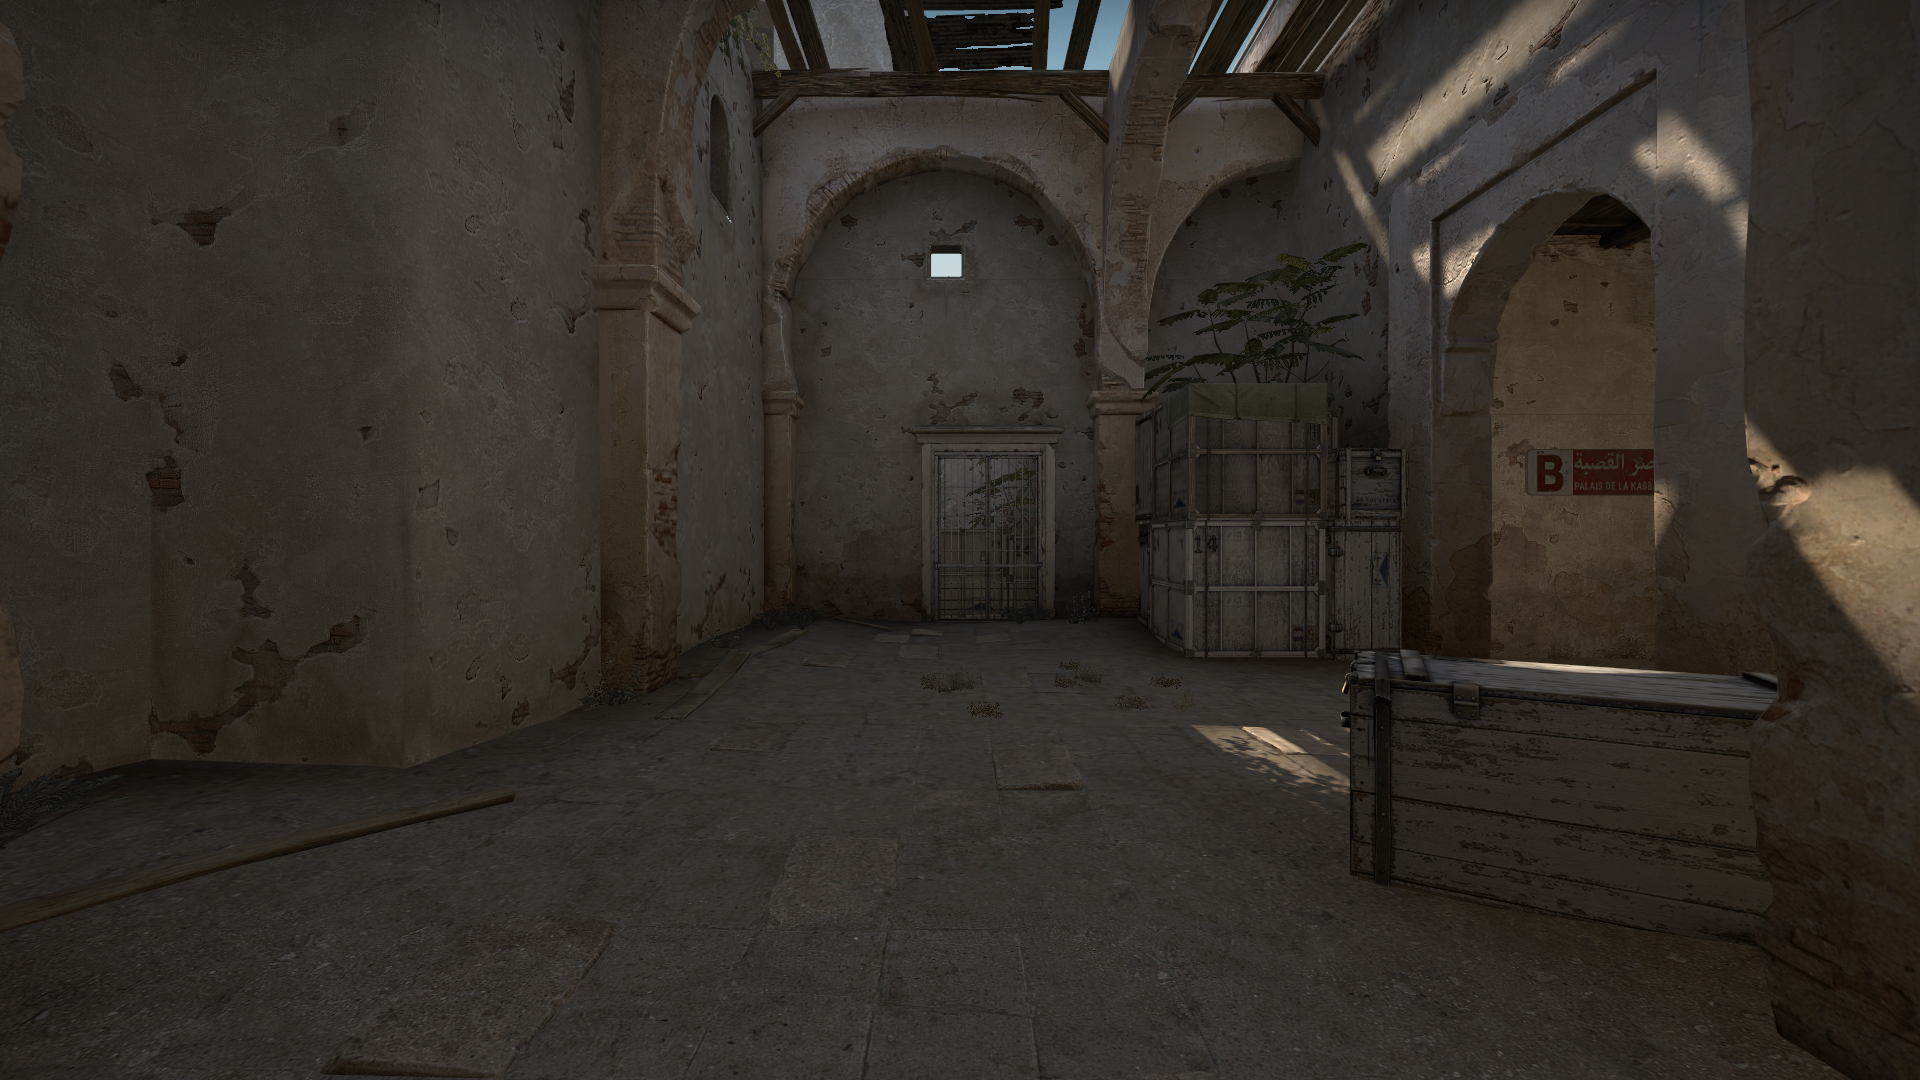
Map: de_dust2